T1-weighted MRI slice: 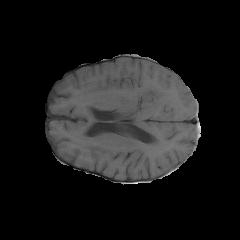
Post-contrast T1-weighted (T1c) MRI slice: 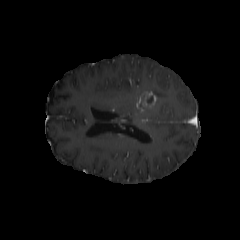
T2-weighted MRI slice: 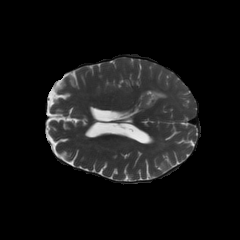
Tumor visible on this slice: yes